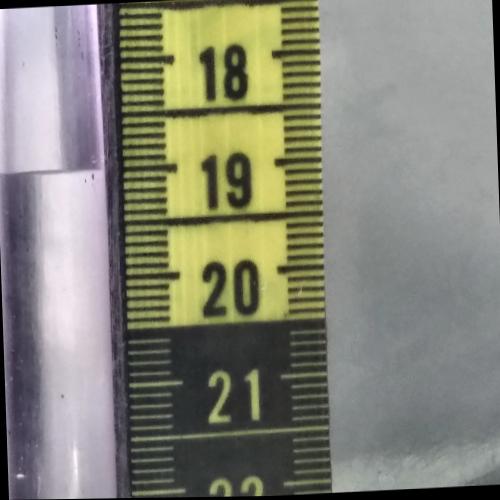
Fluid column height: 19.0 cm